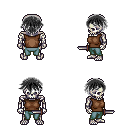
a pixel art fantasy rpg character, male body template, skeleton, brown sleeveless shirt, teal pants, gray short bangs hairstyle, dagger, four views (front, back, left, right), 2x2 character sprite sheet, small pixel art, hard edges, no anti-aliasing